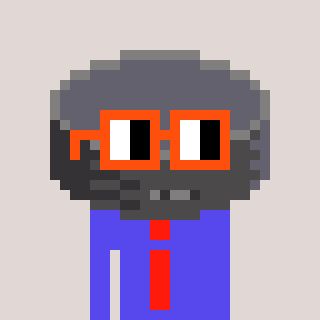
a pixel art character with square orange glasses, a hockey puck-shaped head and a computerblue-colored body on a warm background